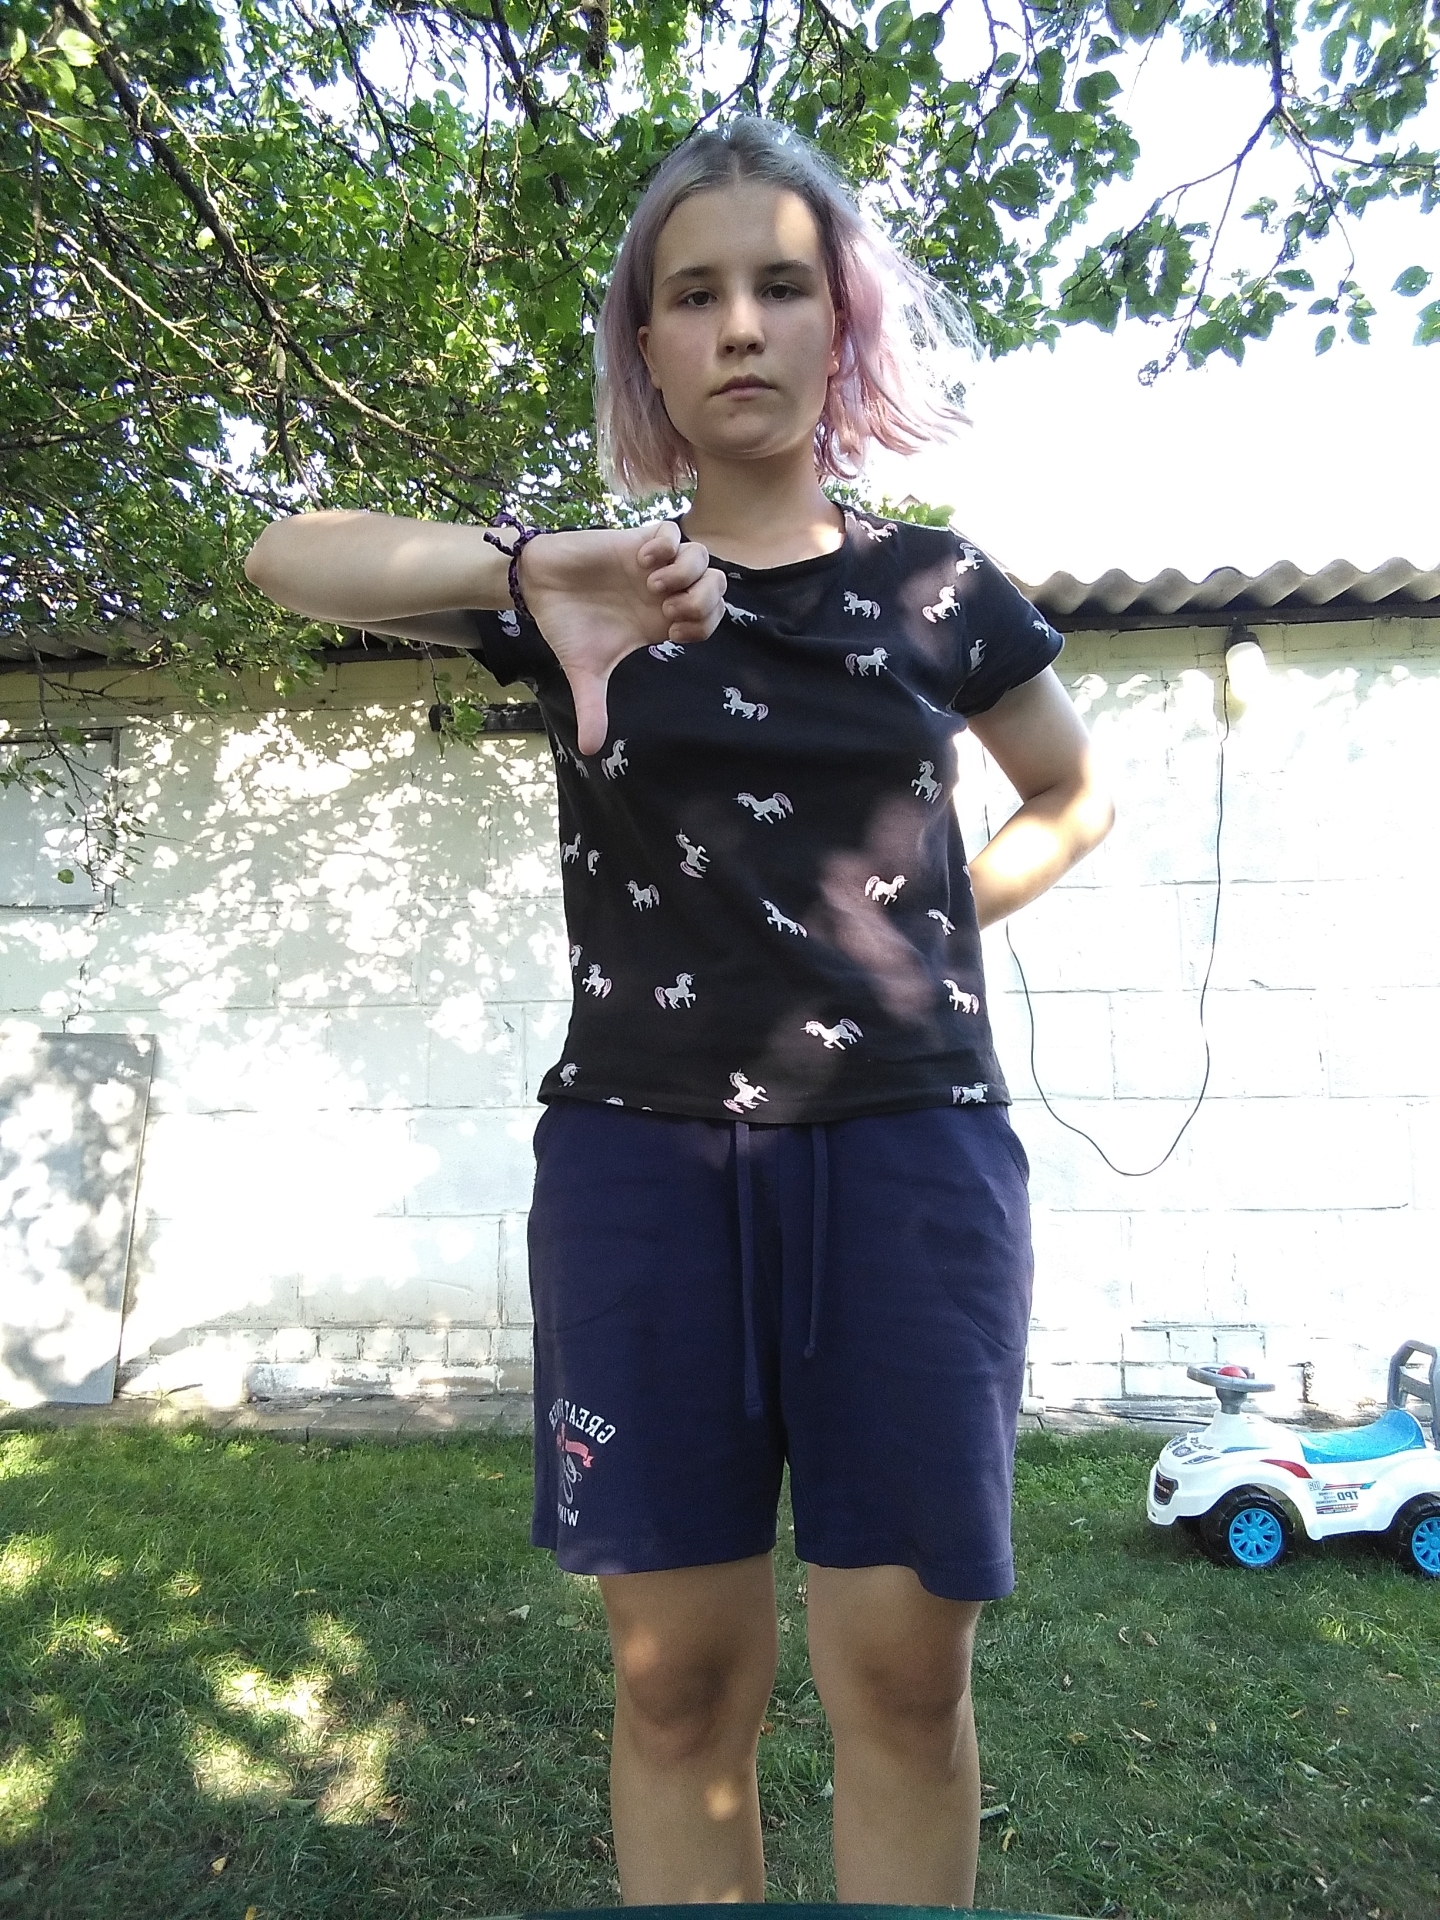
Label: clear